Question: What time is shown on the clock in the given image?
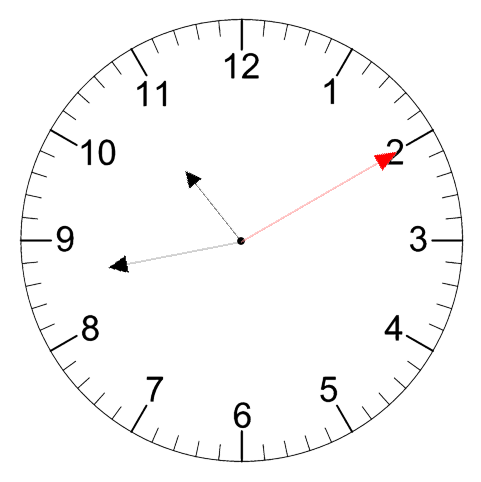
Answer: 10:43:10